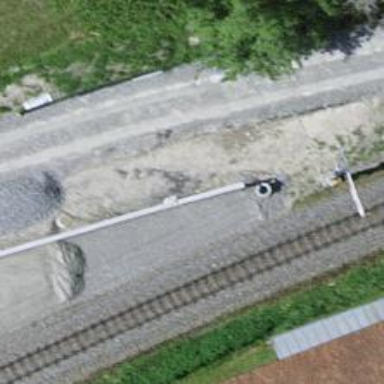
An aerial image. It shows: Narrow-gauge railway track electrified by contact line.